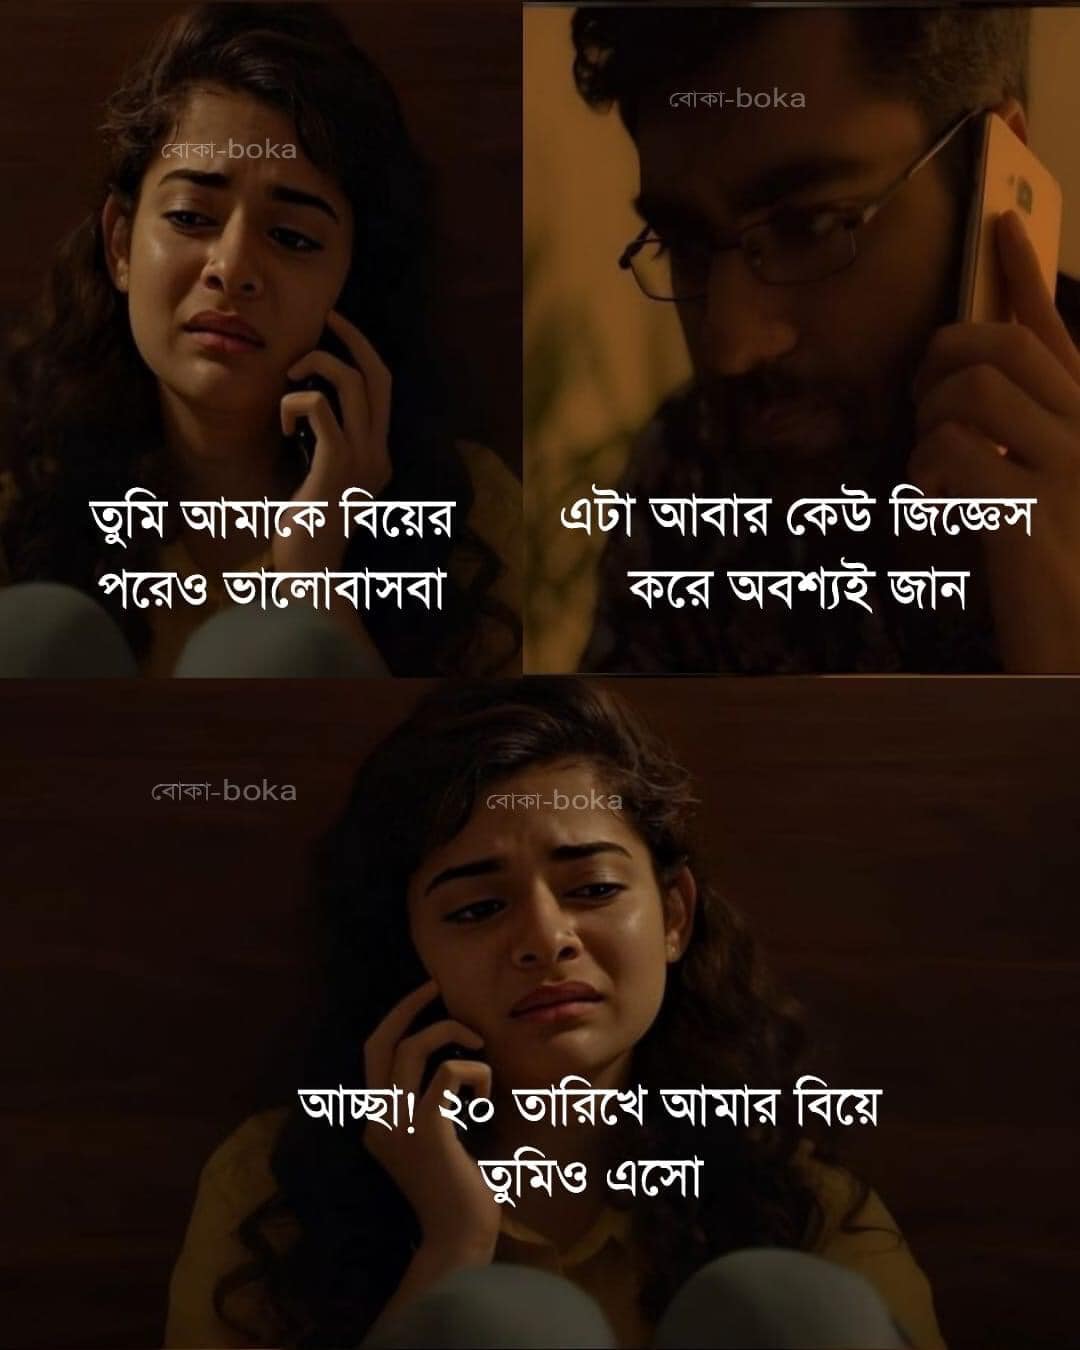
Text: তুমি আমাকে বিয়ের পরেও ভালোবাসবা এটা আবার কেউ জিজ্ঞেস করে অবশ্যই জান আচ্ছা ২০ তারিখে আমার বিয়ে তুমিও এসো
Label: Non Hate